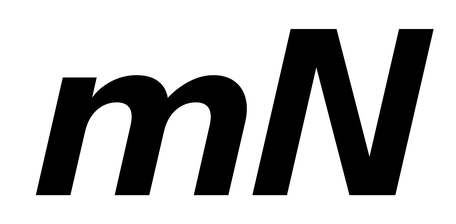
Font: InstrumentSans-Italic_Bold_Italic